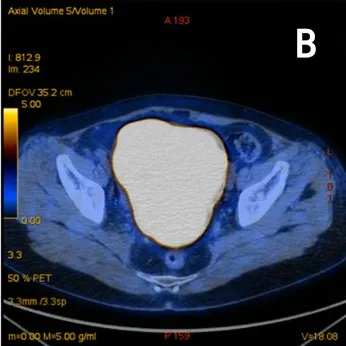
Imaging and pathological findings of the patient. (A, B) PET-CT: the uterus is enlarged, measuring -12.6 x 11.7 cm, with diffuse increased FDG metabolism, consistent with malignant changes.
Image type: radiology (pet)